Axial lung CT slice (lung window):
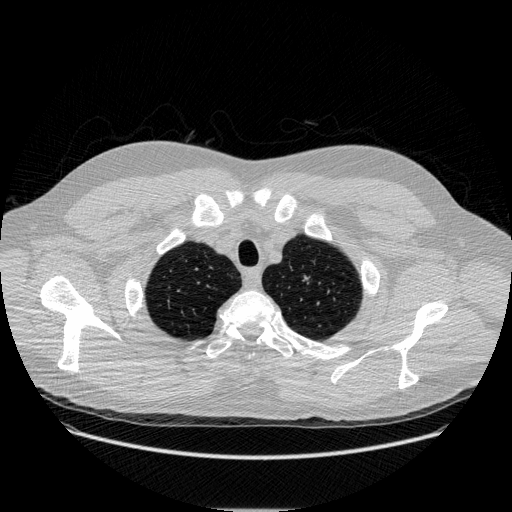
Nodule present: no